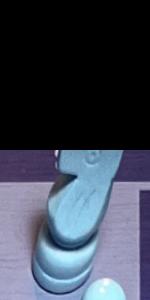
Label: Knight_White